Question: I have a directed subgraph with all the nodes in a cycle (with 21 nodes and ~250 edges) and I want to know the order of how the nodes form the cycle.
I'm not familiar with graph algorithm. I thought about using the 'igraph::graph.dfs' function to the original or reverse graph. And use the 'order' or 'order.out' returned as the order, but it didn't work.
The subgraph was a strongly connected components found with 'igraph::clusters'
I've asked a <URL> but the 'graph.get.subisomorphisms.vf2' takes too long to run in my case.
I'm thinking if I can get an ordered adjacency list like this, I may able to find the cycle starting from the longest list

But I can only get an unordered list using 'igraph::get.adjlist', I'd like to know if there's a way to get an ordered list like below.
And any suggestions to find the node order of the cycle?
Thanks in advance!
data
'''
> dput(adjlist)
structure(list('26' = c(2, 3, 4, 5, 6, 7, 8, 10, 11, 15, 16,
18, 19), '2' = c(1, 3, 4, 5, 6, 7, 8, 10, 15, 16, 18), '30' = c(1,
2, 4, 5, 6, 7, 8, 10, 11, 14, 15, 16, 17, 18, 19, 21), '25' = c(1,
2, 3, 5, 6, 7, 8, 9, 10, 11, 15, 16, 18, 21), '29' = c(1, 2,
3, 4, 6, 7, 8, 9, 10, 11, 15, 16, 18, 21), '9' = c(1, 2, 3, 4,
5, 7, 8, 10, 14, 15, 16, 18, 19), '27' = c(1, 2, 3, 4, 5, 6,
8, 14, 15, 18), '13' = c(3, 4, 5, 15), '14' = c(1, 2, 3, 4, 5,
6, 7, 8, 10, 11, 14, 15, 16, 18, 19, 21), '8' = c(1, 2, 3, 4,
5, 6, 7, 8, 14, 15, 16, 18), '23' = c(1, 2, 3, 4, 5, 6, 7, 8,
10, 14, 15, 16, 17, 18, 19), '20' = c(1, 2, 3, 4, 5, 6, 7, 8,
9, 10, 11, 13, 14, 15, 16, 17, 18, 19, 20, 21), '19' = c(1, 2,
3, 4, 5, 6, 7, 8, 9, 10, 11, 12, 14, 15, 16, 17, 18, 19, 21),
'17' = c(1, 2, 3, 4, 5, 6, 7, 8, 10, 11, 15, 16, 17, 18,
21), '12' = c(3, 4, 5, 6, 8), '24' = c(4, 6, 7, 8, 9, 10,
11, 15), '21' = c(13, 14), '6' = c(2, 3, 4, 5, 6, 8, 10,
15), '28' = c(1, 7, 11, 16), '15' = c(1, 2, 3, 4, 5, 6, 7,
8, 9, 10, 11, 14, 15, 16, 17, 18, 19, 21), '11' = c(3, 4,
5, 6, 8, 15)), .Names = c("26", "2", "30", "25", "29", "9",
"27", "13", "14", "8", "23", "20", "19", "17", "12", "24", "21",
"6", "28", "15", "11"))
'''
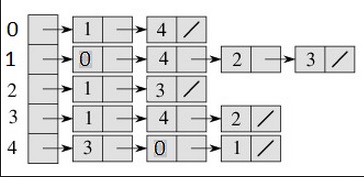
Answer: Just to make sure the problem is correctly understood: you have a subgraph of a directed graph induced by the vertices of a strongly connected component. What you would like to have is a cycle containing all vertices of the component. Two possible versions (see <URL>:
a) Each vertex is allowed to appear exactly once on the cycle, i.e. you want a simple cycle where each vertex is incident with exactly two edges of the cycle. Finding such a cycle is the <URL> problem, a staple of complexity theory which is NP-hard; no human is known to have an efficient algorithm for that.
b) Vertices are allowed to be adjacent to more than two edges of the cycle, i.e. you want a closed walk through the component. You can do that by identifying cycles that connect the component (you should be able to extract those easily enough from an algorithm that identifies strongly connected components), and then you build a <URL> of the union of the cycles you found, ignoring all other edges in the component. This is possible efficiently, and should be fairly straightforward to implement.